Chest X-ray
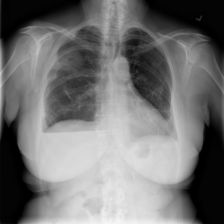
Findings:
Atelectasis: negative
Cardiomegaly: negative
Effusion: negative
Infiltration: negative
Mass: negative
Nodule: negative
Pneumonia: negative
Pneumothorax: negative
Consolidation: negative
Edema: negative
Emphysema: negative
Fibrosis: negative
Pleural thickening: negative
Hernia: negative